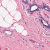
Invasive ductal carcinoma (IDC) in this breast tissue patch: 0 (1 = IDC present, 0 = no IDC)